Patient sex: F
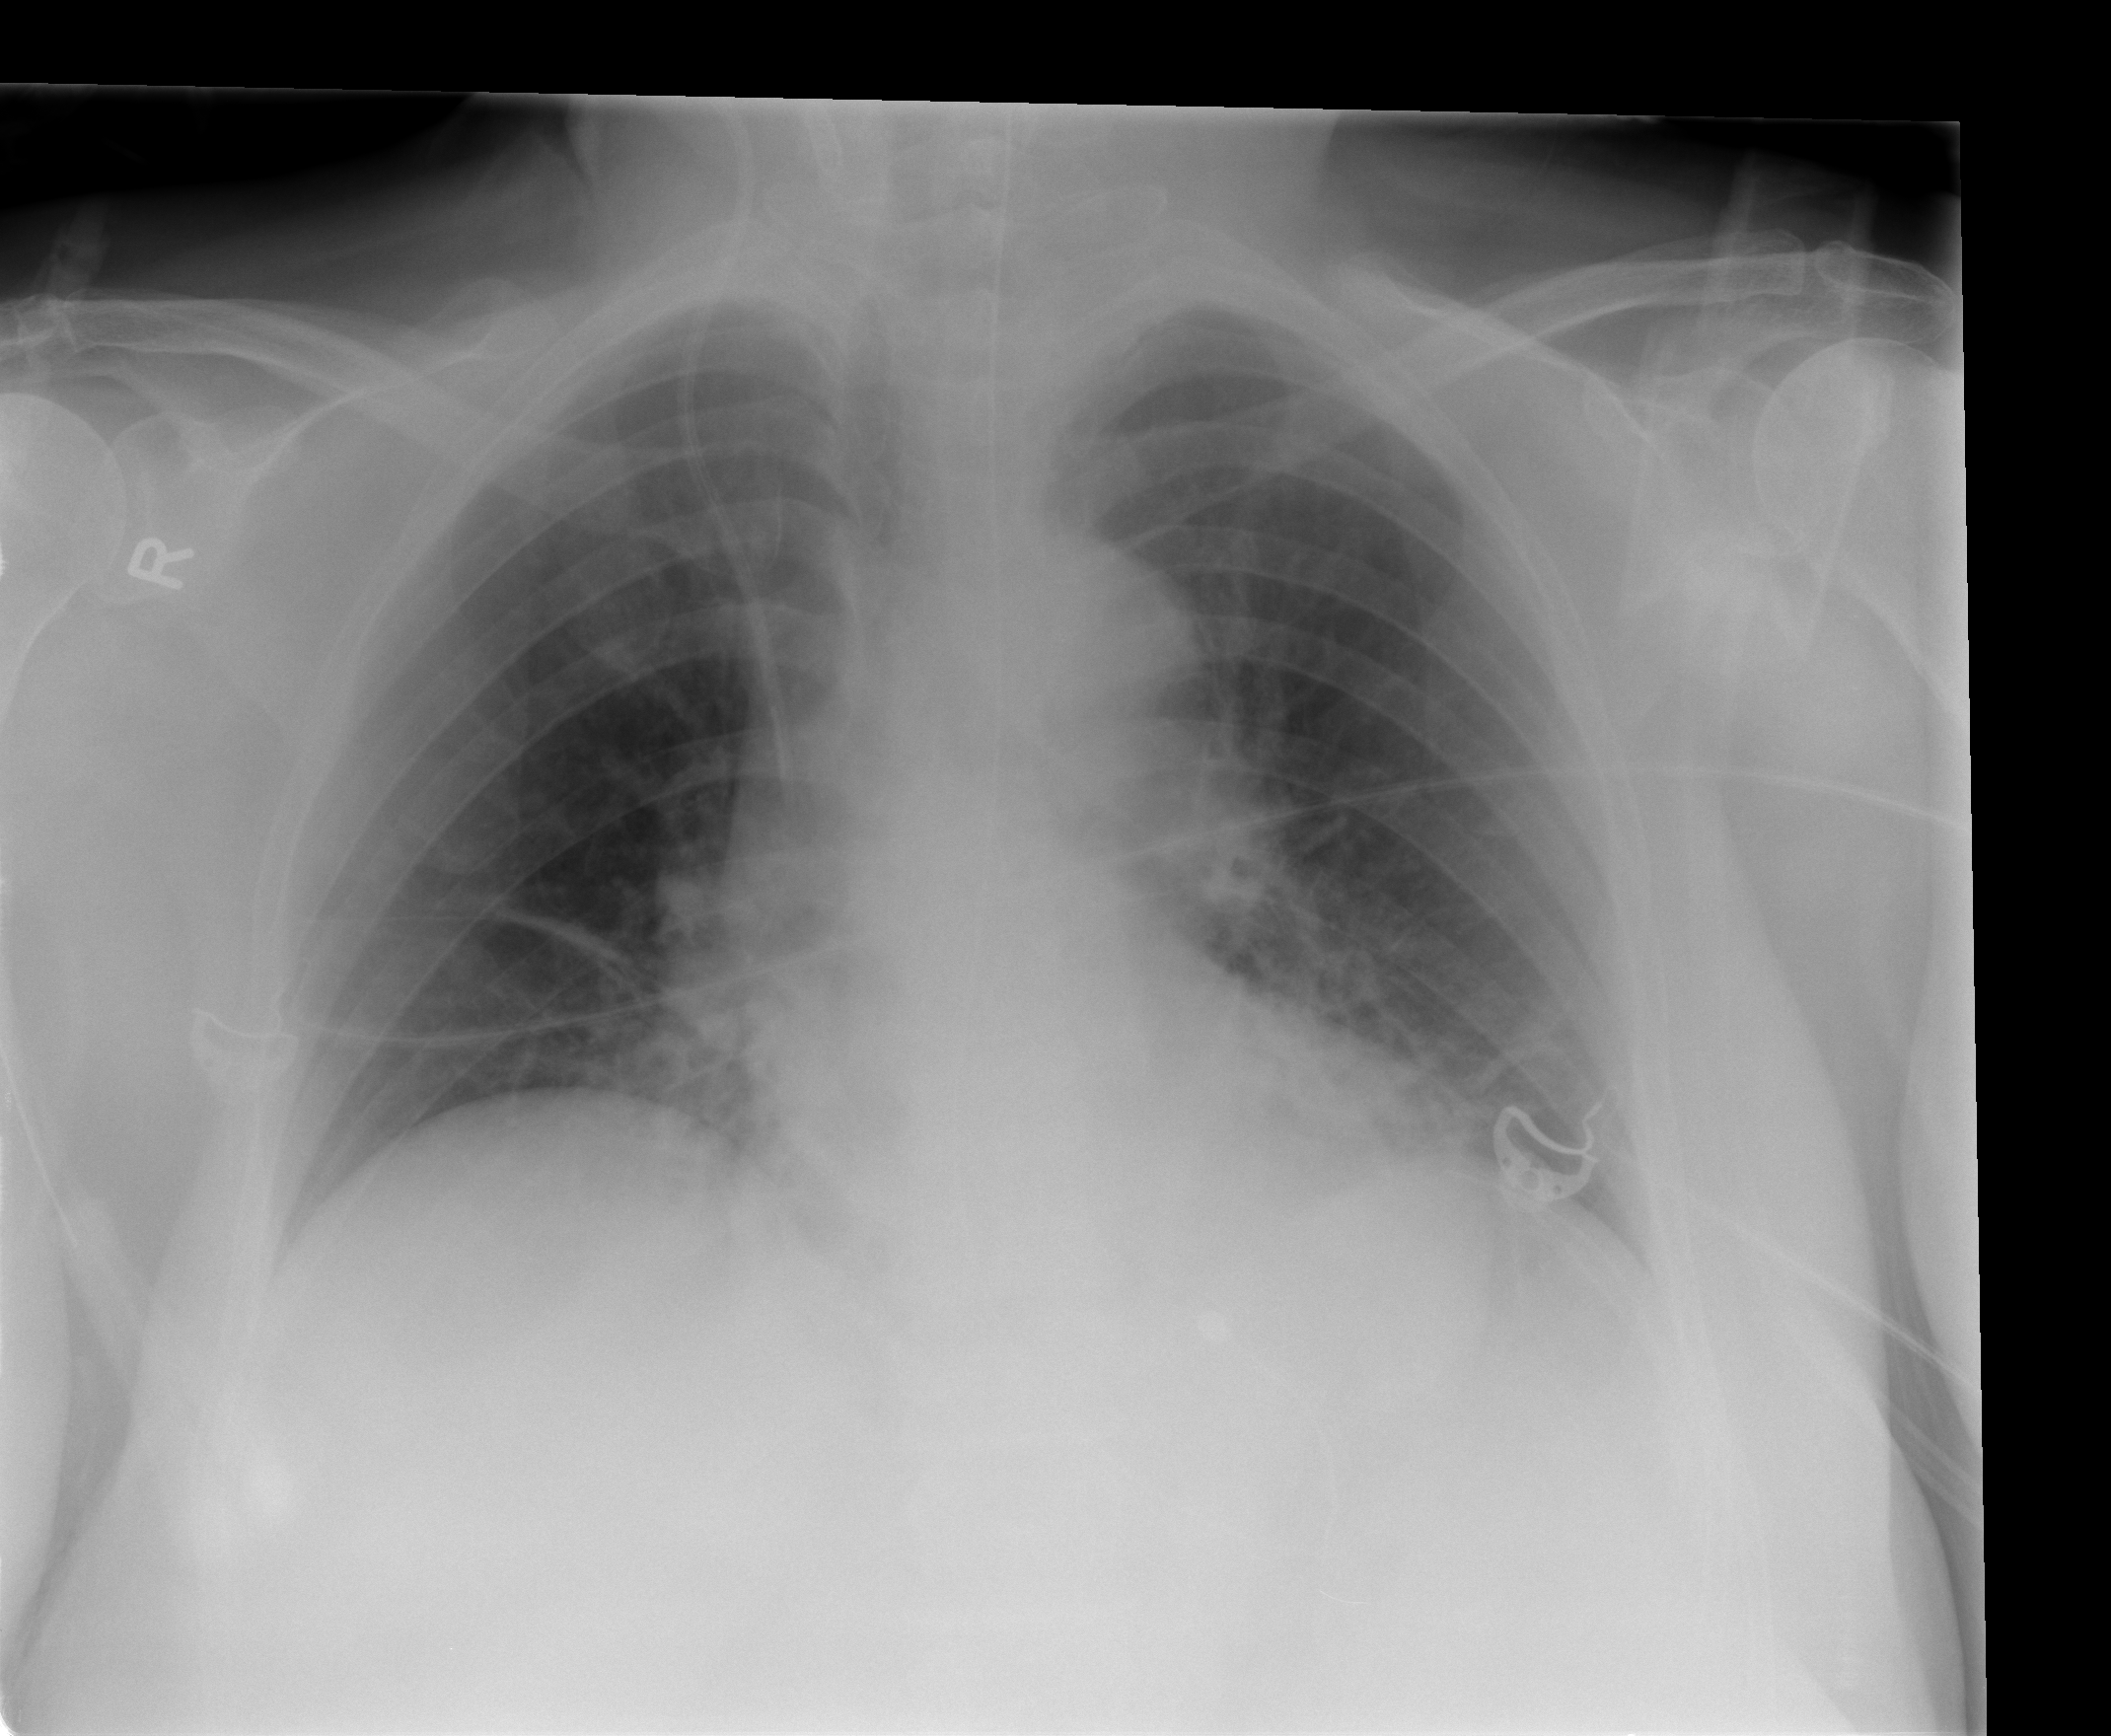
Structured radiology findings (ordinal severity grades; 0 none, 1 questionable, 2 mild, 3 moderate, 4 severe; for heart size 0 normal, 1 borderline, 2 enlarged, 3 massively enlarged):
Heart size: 0
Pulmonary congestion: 0
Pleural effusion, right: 0
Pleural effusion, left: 0
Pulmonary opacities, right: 0
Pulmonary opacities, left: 0
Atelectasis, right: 1
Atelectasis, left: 0